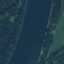
Label: River